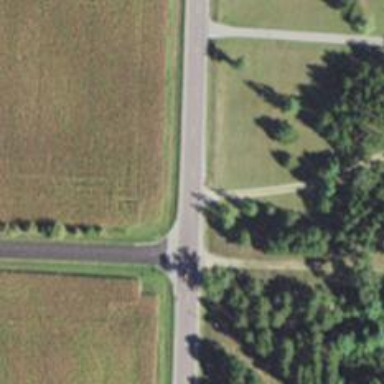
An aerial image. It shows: Secondary road.